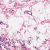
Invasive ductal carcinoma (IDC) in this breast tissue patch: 0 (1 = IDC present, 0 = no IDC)